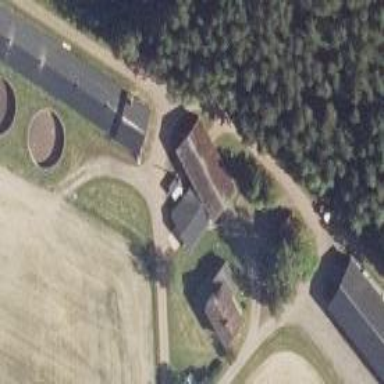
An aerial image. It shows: Farmyard in rural farm setting.